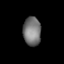
Tissue: lung
Cell type: Endothelial cells
Senescence score: 0.5893
Nuclear area (px): 501
Mean DAPI intensity: 118.242